Question: I have been trying to add facebook like button using Facebook SDK to my android application, but i am facing one issue.
When i click on like button , it successfully like the page, but after that like button does not changes to "Liked" and does not shows likes count.It should look like this but after liking the page it only shows "Like".

below is my code.
'''
public class MainActivity extends Activity {
StatusCallback callback;
private UiLifecycleHelper uiHelper;
LikeView likeView ;
@Override
protected void onCreate(Bundle savedInstanceState) {
super.onCreate(savedInstanceState);
setContentView(R.layout.activity_main);
Settings.sdkInitialize(this);
likeView = (LikeView) findViewById(R.id.like_view);
likeView.setObjectId("https://www.facebook.com/VehicleDocs");
likeView.setForegroundColor(-256);
likeView.setLikeViewStyle(LikeView.Style.STANDARD);
likeView.setAuxiliaryViewPosition(LikeView.AuxiliaryViewPosition.INLINE);
likeView.setHorizontalAlignment(LikeView.HorizontalAlignment.CENTER);
}
protected void OnActivityResult(int requestCode, int resultCode, Intent data) {
super.onActivityResult(requestCode, resultCode, data);
uiHelper.onActivityResult(requestCode, resultCode, data, null);
LikeView.handleOnActivityResult(this, requestCode, resultCode, data);
}
'''
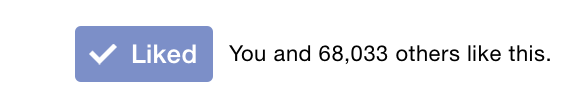
Answer: One thing that stands out here, that would definitely explain the behavior you are seeing is that you have spelled the function like so - "OnActivityResult".
The actual method on Activity that should be overridden is "onActivityResult". The first character ("o") is lower case:
'''
@Override
protected void onActivityResult(int requestCode, int resultCode, Intent data)
'''
Additionally, if you are using UiLifecycleHelper, you probably want to add the following lines of code to your onCreate() method:
'''
uiHelper = new UiLifecycleHelper(this, callback);
uiHelper.onCreate(savedInstanceState);
'''
Also, I would recommend calling into uiHelper from the other Activity lifecycle methods as well.